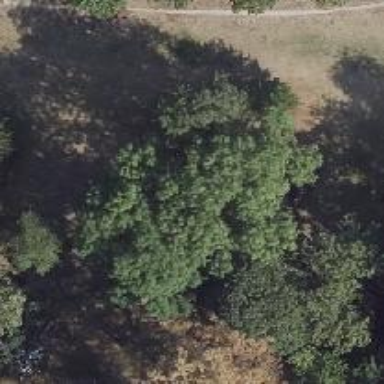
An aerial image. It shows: Broadleaved deciduous tree located in park.